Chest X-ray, PA view. Patient: 50 years old, sex F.
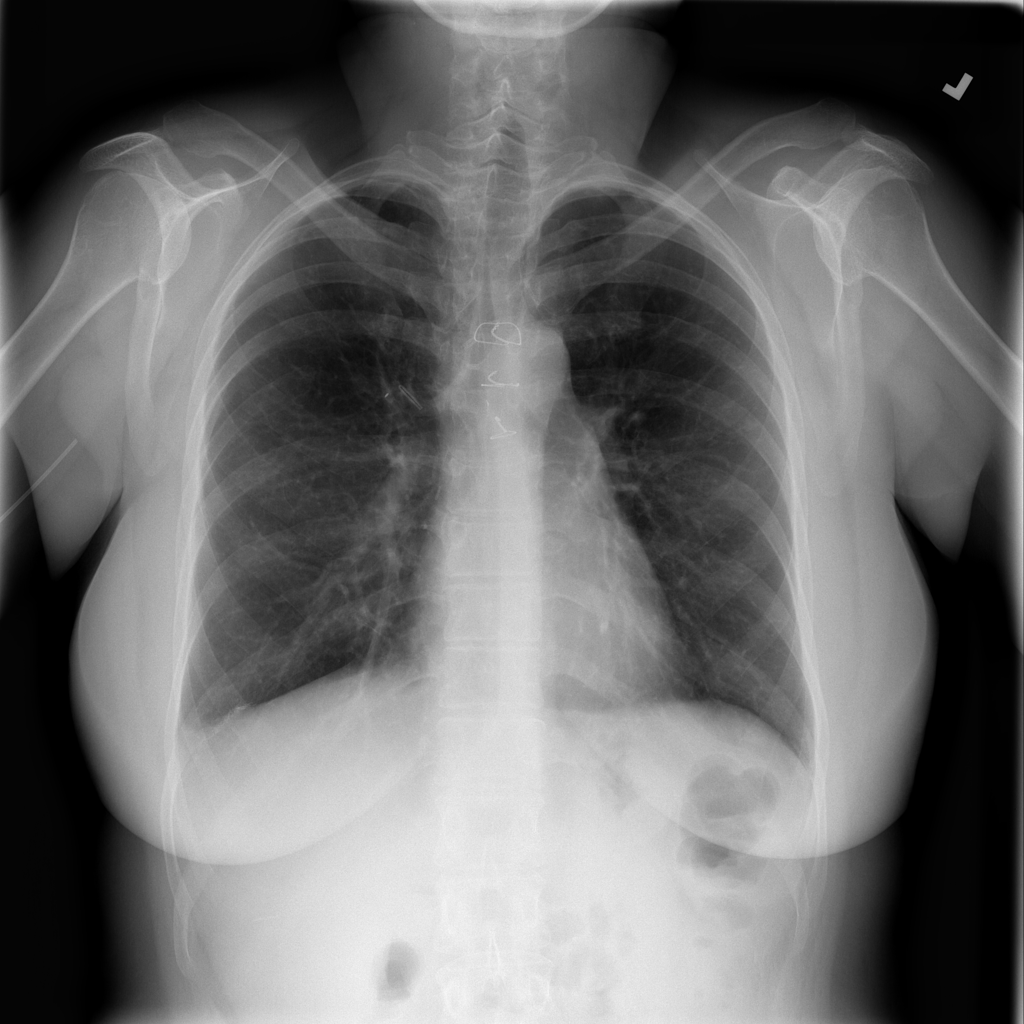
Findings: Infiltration